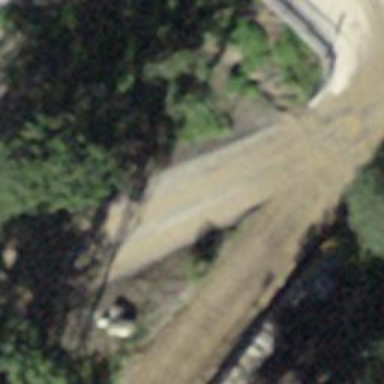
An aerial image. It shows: Gravel track with grade2 tracktype.